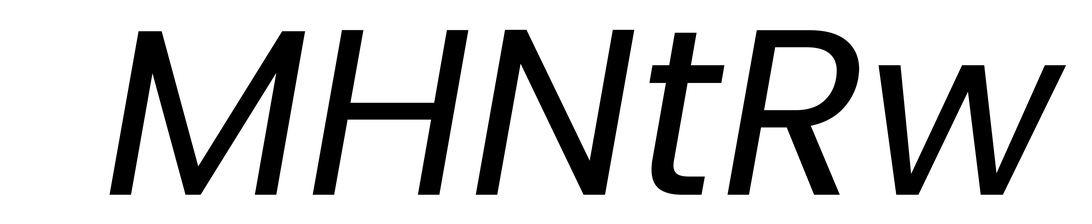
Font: Poppins-Italic